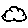
Label: cloud